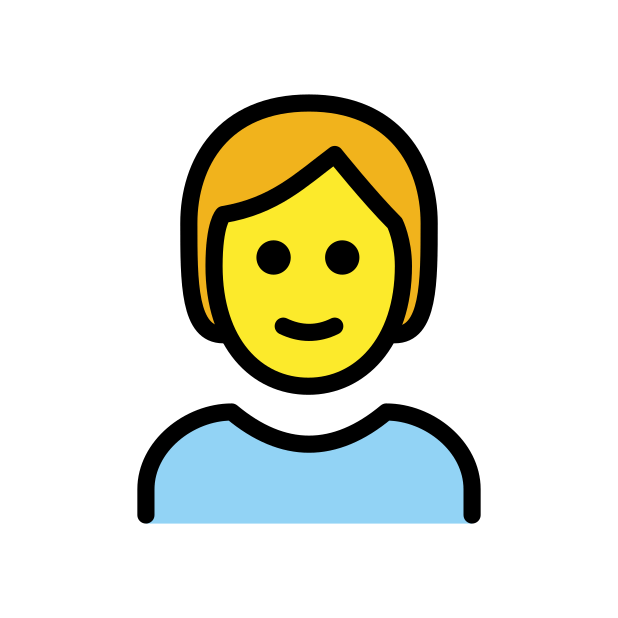
person